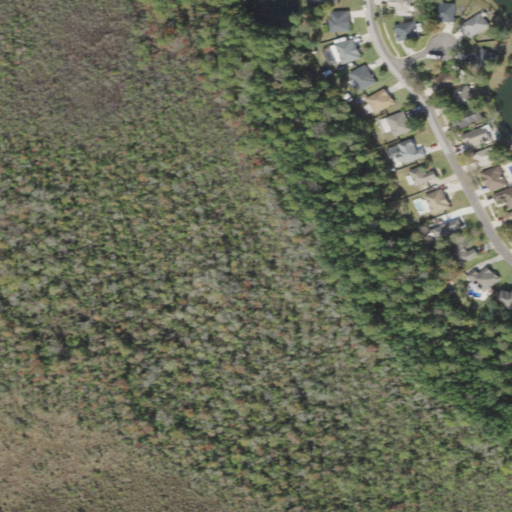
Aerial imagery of island in Florida named Creighton Island containing woody wetlands, low intensity development, evergreen forest, herbaceous wetlands, medium intensity development, open development, and open water